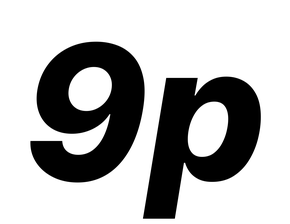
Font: Inter-Italic_ExtraBold_Italic